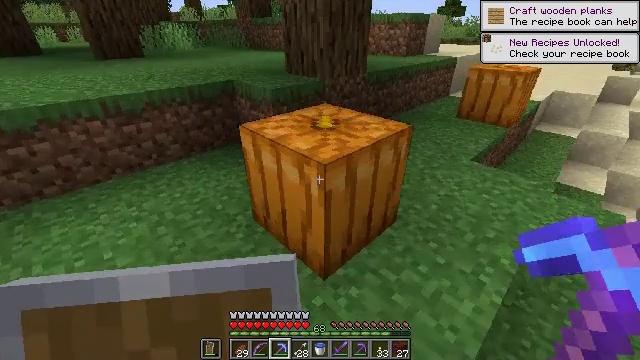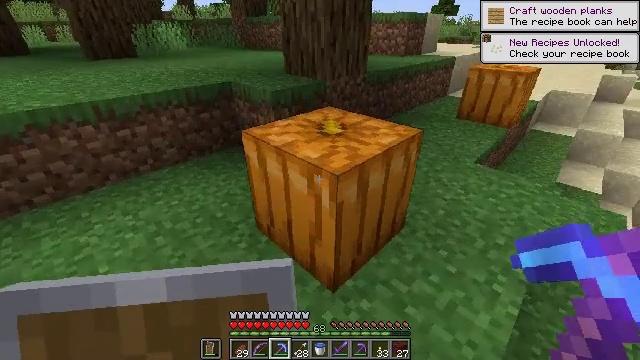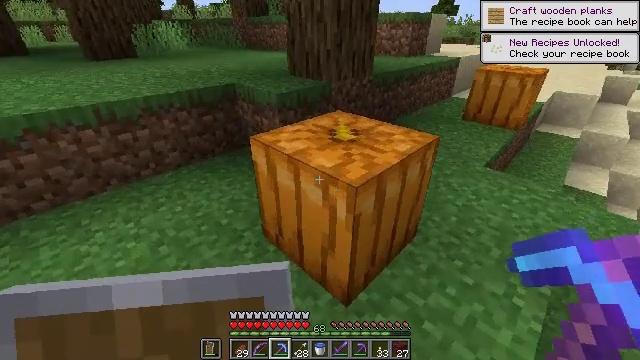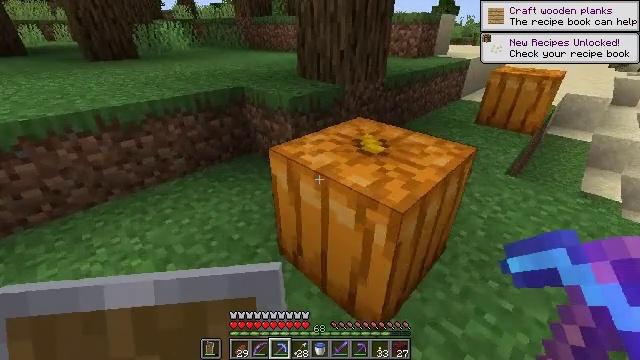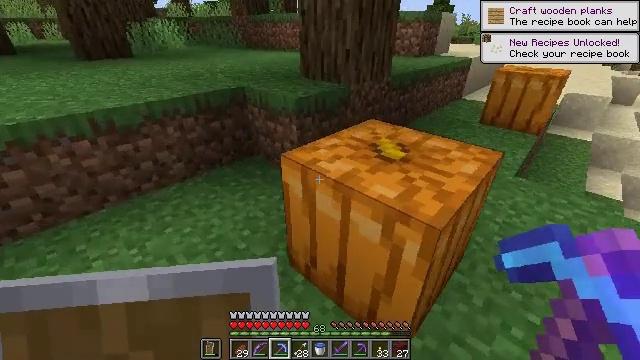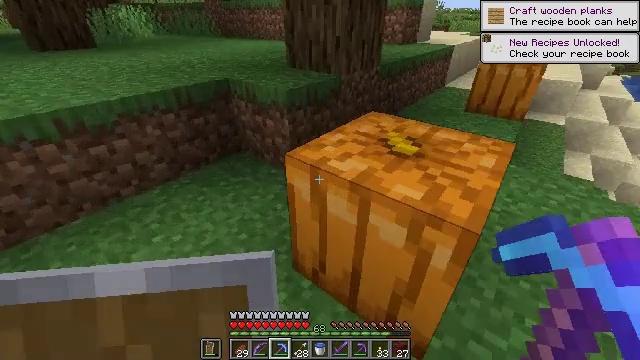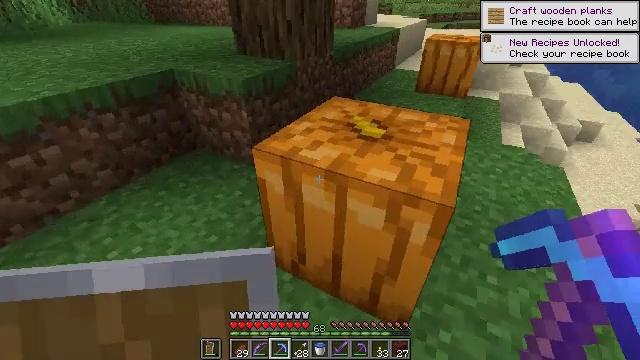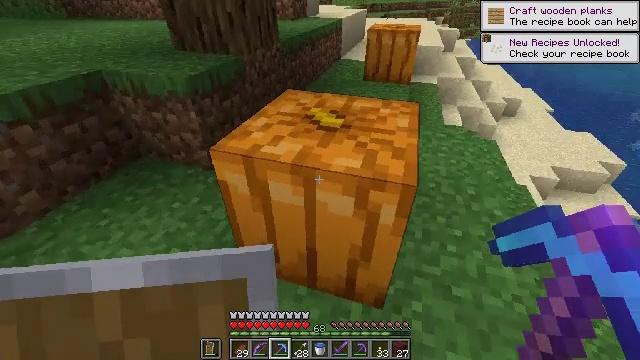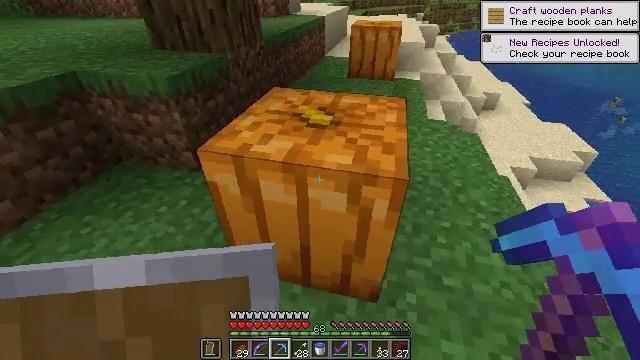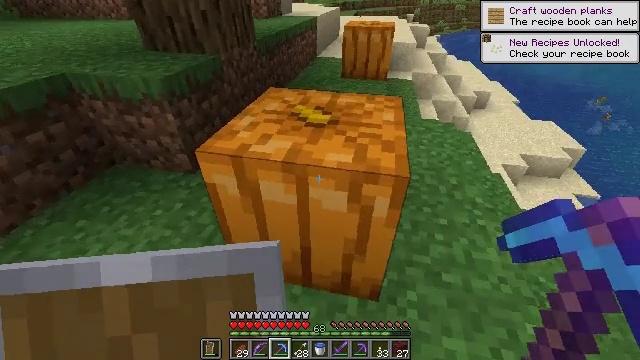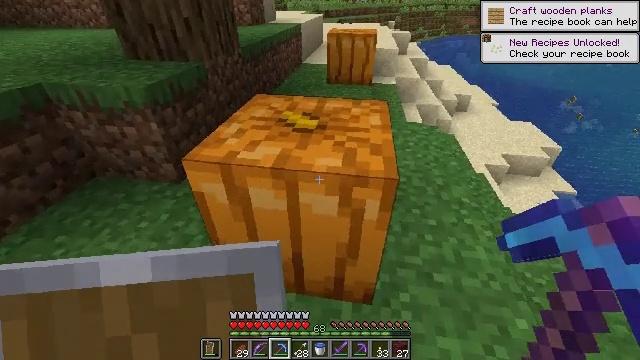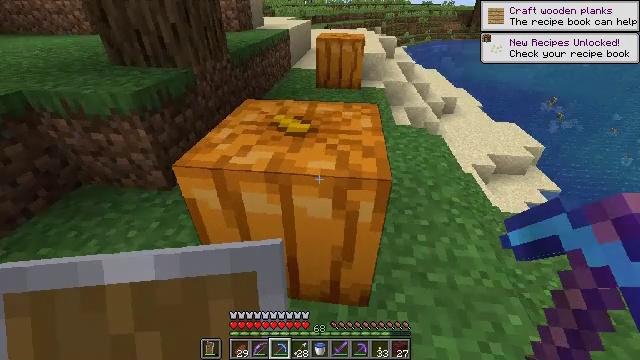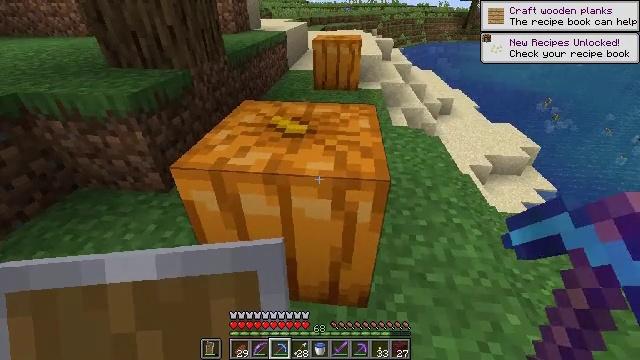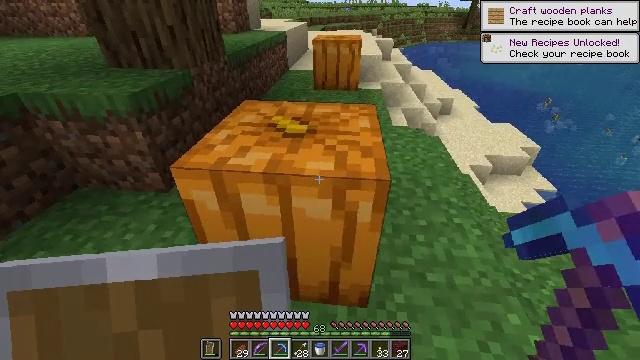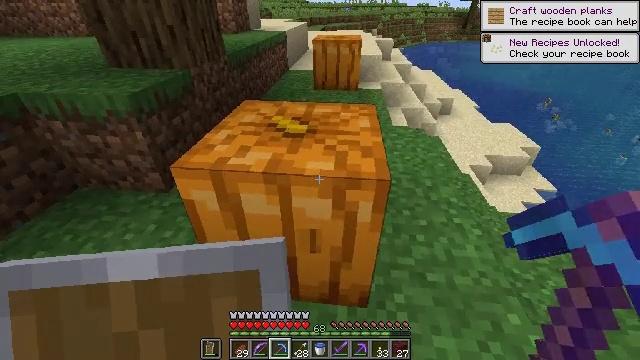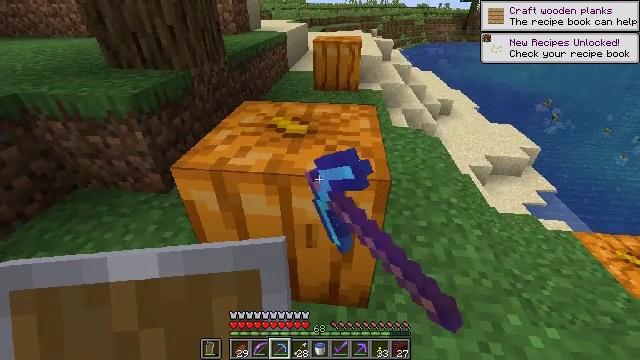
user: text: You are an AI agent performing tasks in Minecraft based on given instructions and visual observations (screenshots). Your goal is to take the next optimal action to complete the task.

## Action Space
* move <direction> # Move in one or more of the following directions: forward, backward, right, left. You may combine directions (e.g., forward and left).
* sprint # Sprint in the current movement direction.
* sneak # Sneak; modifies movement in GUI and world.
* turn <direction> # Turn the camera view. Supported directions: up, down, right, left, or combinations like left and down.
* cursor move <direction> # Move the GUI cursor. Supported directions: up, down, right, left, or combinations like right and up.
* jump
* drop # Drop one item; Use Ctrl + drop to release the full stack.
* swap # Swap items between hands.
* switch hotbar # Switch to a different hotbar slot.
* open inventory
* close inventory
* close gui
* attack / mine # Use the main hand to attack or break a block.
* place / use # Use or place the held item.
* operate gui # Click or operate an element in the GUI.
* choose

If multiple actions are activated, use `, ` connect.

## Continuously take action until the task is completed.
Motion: motion action
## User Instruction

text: Attack the pumpkin to gather it.
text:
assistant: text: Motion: move forward and move left, turn right
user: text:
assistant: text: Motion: move forward and move left
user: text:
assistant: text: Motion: move forward and move left
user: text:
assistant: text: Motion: move forward and move left, turn right
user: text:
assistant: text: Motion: turn right and down
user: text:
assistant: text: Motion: turn right and down
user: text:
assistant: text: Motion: turn right and down
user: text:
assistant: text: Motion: turn right
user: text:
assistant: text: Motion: turn right
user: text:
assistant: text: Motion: turn right and up
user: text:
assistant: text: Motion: turn right
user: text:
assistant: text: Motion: no_op
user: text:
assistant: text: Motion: no_op
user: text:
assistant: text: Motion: attack / mine
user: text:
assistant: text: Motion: attack / mine
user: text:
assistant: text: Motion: attack / mine
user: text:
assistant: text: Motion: attack / mine
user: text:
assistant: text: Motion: attack / mine
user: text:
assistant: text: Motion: attack / mine
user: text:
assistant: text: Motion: attack / mine
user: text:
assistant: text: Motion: attack / mine
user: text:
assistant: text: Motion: attack / mine
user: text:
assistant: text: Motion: attack / mine
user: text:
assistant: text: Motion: attack / mine
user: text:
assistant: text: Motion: attack / mine
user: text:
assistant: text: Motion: attack / mine
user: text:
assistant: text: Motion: attack / mine
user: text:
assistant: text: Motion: attack / mine
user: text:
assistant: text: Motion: attack / mine
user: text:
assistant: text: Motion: attack / mine